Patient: sex F, age 58
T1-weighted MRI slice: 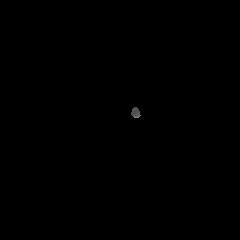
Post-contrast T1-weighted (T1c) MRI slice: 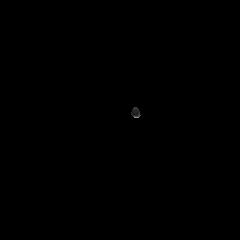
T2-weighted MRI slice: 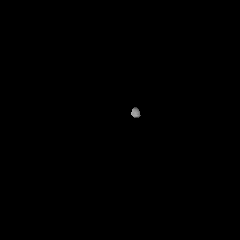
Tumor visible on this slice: no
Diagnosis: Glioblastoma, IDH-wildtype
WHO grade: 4